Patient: sex F, age 73
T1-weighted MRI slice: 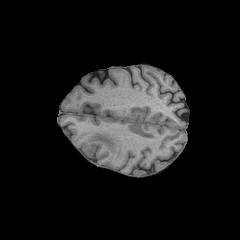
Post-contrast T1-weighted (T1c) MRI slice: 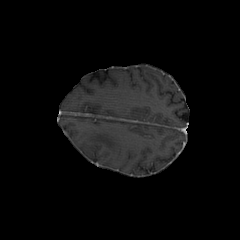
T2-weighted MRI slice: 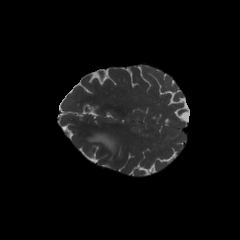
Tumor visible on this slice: yes
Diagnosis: Glioblastoma, IDH-wildtype
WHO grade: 4